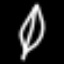
Label: leaf